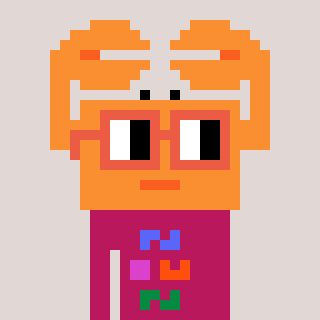
a pixel art character with square orange glasses, a crab-shaped head and a darkpink-colored body on a warm background